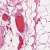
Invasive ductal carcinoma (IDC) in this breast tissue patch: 0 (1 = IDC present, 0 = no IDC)